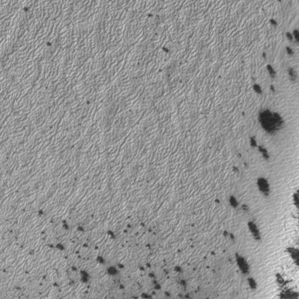
Label: frost